Question: The figure describes the ball exchange problem. The white ball can exchange positions with the adjacent colored balls in the 4-neighborhood. The target state is that all balls are arranged in the order of red, blue, green, and yellow from the upper left corner in the order of rows first and columns. How many exchanges are needed?
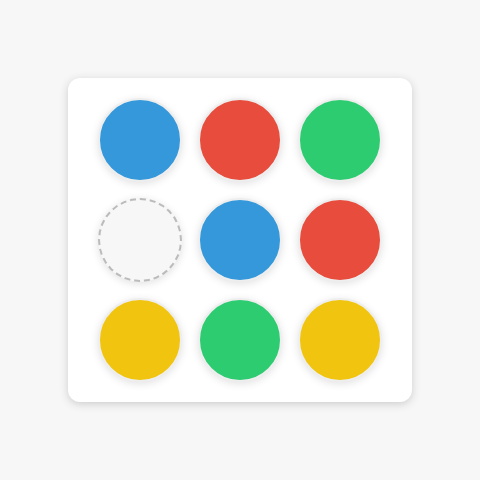
Answer: 9